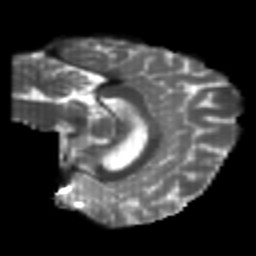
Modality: T2w
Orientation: sagittal
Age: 21
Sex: female
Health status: healthy
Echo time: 0.074 s